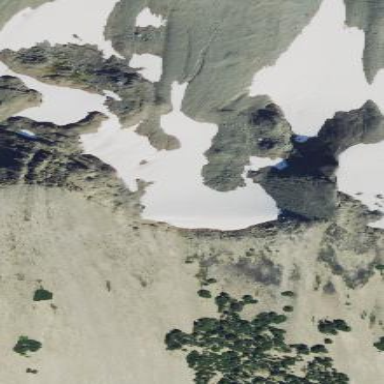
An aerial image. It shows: Vast snowfield landscape.